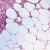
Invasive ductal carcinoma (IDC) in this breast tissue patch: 0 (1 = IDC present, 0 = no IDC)